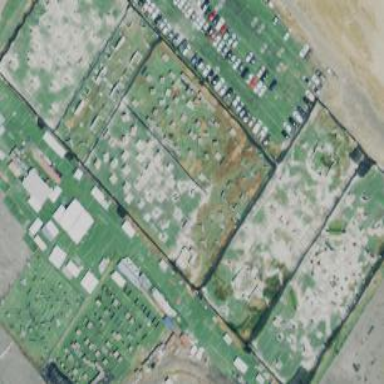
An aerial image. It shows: Paintball pitch for leisure land activities.